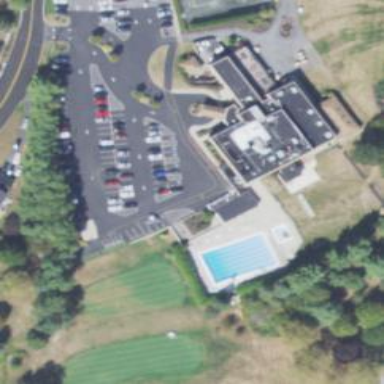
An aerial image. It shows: Swimming pool area designated for leisure and sports activities.